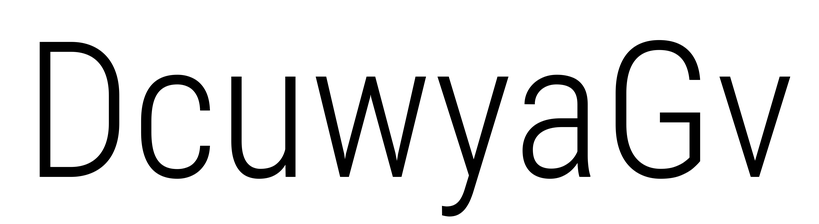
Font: Roboto_Condensed_Light